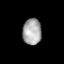
Tissue: lung
Cell type: T cells
Senescence score: 0.1502
Nuclear area (px): 479
Mean DAPI intensity: 168.324